Field crop: maize
Growth stage: 2
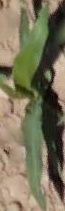
Species: maize